Question: I have installing msysgit. When launching Git bash I get the following error, which seems to be related to the non-ascii 'a' in the username:

Creating a new user account with ascii-safe characters solves the problem, but is it possible to solve this and use my current account?
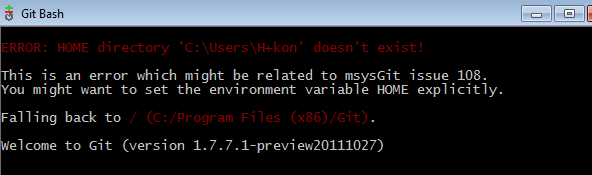
Answer: 1. Create a folder called home under C:\
2. Open CMD (not git bash) and type in: This will create a symbolic link from C:\home\hakon to C:\Users\Hakon
3. Go to C:\Program Files (x86)\Git\etc
4. Right-click on the file called profile and choose properties. Give yourself full access to this file on the security tab.
5. Open profile in a text-editor and find the comment # Set up USER's home directory. Update HOME with the new symbolic path:

Save 'profile' and re-launch Git Bash, and you should be ready to go